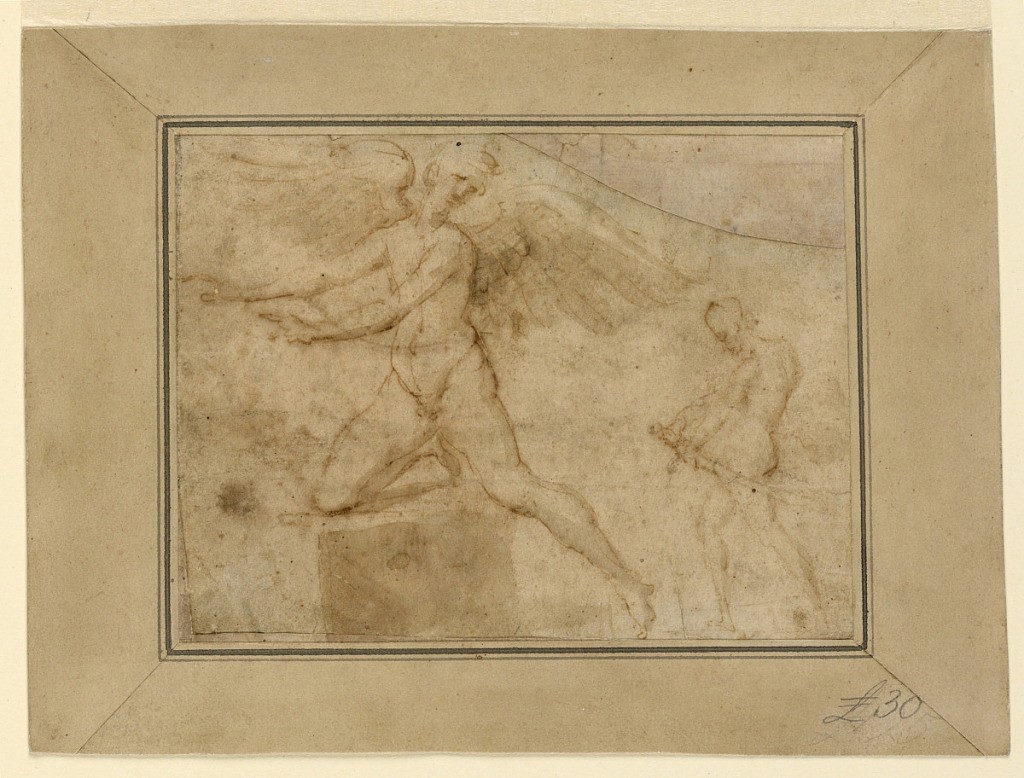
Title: Cupid Visiting Psyche
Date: late 16th century
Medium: Brush and wash, pen and brown ink on paper
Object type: Drawing
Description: At left is cupid, kneeling with his right leg upon the bed, shown from the front.  His arms are extended toward the left, his head is turned toward the right.  At right, in a smaller scale, is the warrior, walking toward the left and drawing the sword.